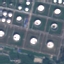
Label: Industrial